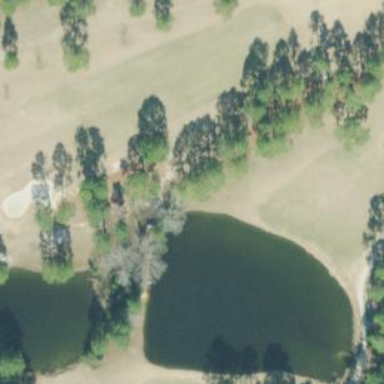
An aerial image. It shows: Water hazard in golf course. The hazard is natural water feature.